【题型】解答题　【知识点】解析几何　【难度】hard
江南某公园内正在建造一座跨水拱桥。如平面图所示，现已经在地平面以上造好了一个外沿直径为 20 米的半圆形拱桥洞，地平面与拱桥洞外沿交于点 \(A\) 与点 \(B\)。现在准备以地平面上的点 \(C\) 与点 \(D\) 为起点建造上、下桥坡道，要求：\textcircled{1} \(|BD| = |AC|\)；\textcircled{2}在拱桥洞左侧建造平面图为直线的坡道，坡度为 \(1:2\sqrt{2}\)（坡度为坡面的垂直高度和水平方向的距离的比）；\textcircled{3}在拱桥洞右侧建造平面图为圆弧的坡道；\textcircled{4}在过桥的路面上骑车不颠簸。

(1) 请你设计一条过桥道路，画出大致的平面图，并用数学符号语言刻画与表达出来；

(2) 并按你的方案计算过桥道路的总长度；（精确到 0.1 米）

(3) 若整个过桥坡道的路面宽为 10 米，且铺设坡道全部使用混凝土。请设计出所铺设路面的相关几何体，提出一个实际问题，写出解决该问题的方案，并说明理由（如果需要，可通过假设的运算结果列式说明，不必计算）。
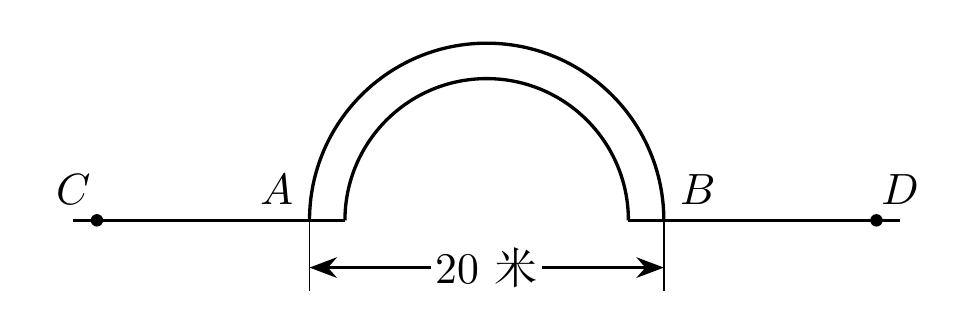
【解答】
\textbf{【答案】}
(1) 答案见解析

(2) 答案见解析

(3) 答案见解析

\vspace{1em}

\textbf{【解析】}
(1) 解法 1、如图所示，以线段 \(AB\) 的中点 \(O\) 为坐标原点建立平面直角坐标系，

则，圆 \(O\) 的方程为 \(x^2 + y^2 = 100\)，

由 \(\tan C = \dfrac{1}{2\sqrt{2}}\)，\(OE = 10\) 得 \(CE = 20\sqrt{2}\)，\(CO = 30\)，

过点 \(C\) 作圆 \(O\) 的切线 \(DE\)，切点为 \(E\)，直线 \(CE\) 的斜率为 \(\dfrac{1}{2\sqrt{2}}\)，其方程为 \(y = \dfrac{1}{2\sqrt{2}}(x + 30)\)，

所以直线 \(OE\) 的斜率为 \(-2\sqrt{2}\)，其方程为 \(y = -2\sqrt{2}x\)，将其代入 \(x^2 + y^2 = 100\)，

得点 \(E\) 的坐标为 \(\left(-\dfrac{10}{3},\dfrac{20\sqrt{2}}{3}\right)\)，

经过点 \(D\) 作圆 \(M\) 与圆 \(O\) 切于点 \(F\)（圆 \(O\) 与 \(y\) 轴的交点），设圆 \(M\) 的半径为 \(r\)，

则 \(OD^2 + OM^2 = DM^2\)，即 \(30^2 + (r - 10)^2 = r^2\)，解得 \(r = 50\)，

所以，圆 \(M\) 的方程为 \(x^2 + (y + 40)^2 = 50^2\)，

故用函数表示过桥道路为
\[
y =
\begin{cases}
\dfrac{1}{2\sqrt{2}}(x + 30), & -30 \leq x < -\dfrac{10}{3} \\
\sqrt{100 - x^2}, & -\dfrac{10}{3} \leq x < 0 \\
\sqrt{2500 - x^2} - 40, & 0 \leq x \leq 30
\end{cases}
\]

解法 2、如图所示，以线段 \(AB\) 的中点 \(O\) 为坐标原点建立平面直角坐标系，

作圆 \(N\) 与 \(x\) 轴相切于点 \(D\)，并和圆 \(O\) 切于点 \(G\)，

设圆 \(M\) 的半径为 \(r\)，则 \(OD^2 + DN^2 = ON^2\)，即 \(30^2 + r^2 = (r + 10)^2\)，解得 \(r = 40\)，

所以圆 \(N\) 的方程为 \((x - 30)^2 + (y - 40)^2 = 40^2\)，

将直线 \(OG\) 的方程代入 \(x^2 + y^2 = 100\)，得，点 \(G\) 的坐标为 \((6,8)\)，

所以用函数表示过桥道路为
\[
y =
\begin{cases}
\dfrac{1}{2\sqrt{2}}(x + 30), & -30 \leq x < -\dfrac{10}{3} \\
\sqrt{100 - x^2}, & -\dfrac{10}{3} \leq x < 0 \\
\sqrt{2500 - x^2} - 40, & 0 \leq x \leq 30
\end{cases}
\]

\vspace{1em}

(2) 解法 1：由点 \(E\) 的坐标为 \(\left(-\dfrac{10}{3},\dfrac{20\sqrt{2}}{3}\right)\)，得 \(\angle EOF = \dfrac{\pi}{2} - \arctan 2\sqrt{2}\)，

所以圆弧 \(EF\) 的长为 \(10\left(\dfrac{\pi}{2} - \arctan 2\sqrt{2}\right) \approx 3.398\)，

由点 \(D\) 的坐标为 \((30,0)\)，点 \(M\) 的坐标为 \((0,-40)\)，得 \(\angle DMF = \arctan \dfrac{3}{4}\)，

所以圆弧 \(FD\) 的长为 \(50\arctan \dfrac{3}{4} \approx 32.175\)，

所以过桥道路的总长度为 \(20\sqrt{2} + 10\left(\dfrac{\pi}{2} - \arctan 2\sqrt{2}\right) + 50\arctan \dfrac{3}{4} \approx 63.9\ \text{m}\)，

解法 2：因为 \(\overrightarrow{OE} = \left(-\dfrac{10}{3},\dfrac{20\sqrt{2}}{3}\right)\)，\(\overrightarrow{OG} = (6,8)\)，

则 \(\cos \langle \overrightarrow{OE},\overrightarrow{OG} \rangle = \dfrac{\overrightarrow{OE} \cdot \overrightarrow{OG}}{|\overrightarrow{OE}||\overrightarrow{OG}|} = \dfrac{-3 + 8\sqrt{2}}{15}\)，即 \(\langle \overrightarrow{OE},\overrightarrow{OG} \rangle = \arccos \dfrac{-3 + 8\sqrt{2}}{15}\)，

所以圆弧 \(EG\) 的长为 \(10\arccos \dfrac{-3 + 8\sqrt{2}}{15} \approx 9.833\)，

又由点 \(G\) 的坐标为 \((6,8)\)，得 \(\angle OND = \dfrac{\pi}{2} - \arctan \dfrac{4}{3}\)，

所以圆弧 \(GD\) 的长为 \(40\left(\dfrac{\pi}{2} - \arctan \dfrac{4}{3}\right) \approx 25.740\)，

所以过桥道路的总长度为 \(20\sqrt{2} + 10\arccos \dfrac{-3 + 8\sqrt{2}}{15} + 40\left(\dfrac{\pi}{2} - \arctan \dfrac{4}{3}\right) \approx 63.9\ \text{m}\)。

\vspace{1em}

(3) 解：设计让桥的侧面所在平面垂直于地平面，则桥拱左侧铺设的是以曲边形 \(ACE\) 为底面，高为 10 米的柱体；桥拱右侧铺设的是以曲边形 \(BDF\)（\(BDG\)）为底面，高为 10 米的柱体，

提问：铺设坡道共需要混凝土多少立方米？

方案 1：\(S_{\text{曲边形}ACE} = S_{\triangle COE} - S_{\text{扇形}AOE} = S_{\text{曲边形}BDF} = S_{\text{扇形}DMF} - S_{\triangle DOM} - S_{\text{扇形}BOF}\)，

所以，铺设过桥路需要混凝土 \(10\left(S_{\triangle COD} - S_{\text{扇形}AOC} + S_{\text{扇形}DMF} - S_{\triangle DOM} - S_{\text{扇形}BOF}\right)\ \text{m}^3\)。

方案 2：\(S_{\text{曲边形}ACE} = S_{\triangle COE} - S_{\text{扇形}AOE} = S_{\text{曲边形}BDG} = S_{\triangle ODN} - S_{\text{扇形}DNG} - S_{\text{扇形}BOG}\)，

所以，铺设过桥路需要混凝土 \(10\left(S_{\triangle COD} - S_{\text{扇形}AOC} + S_{\triangle ODN} - S_{\text{扇形}DNG} - S_{\text{扇形}BOF}\right)\ \text{m}^3\)。
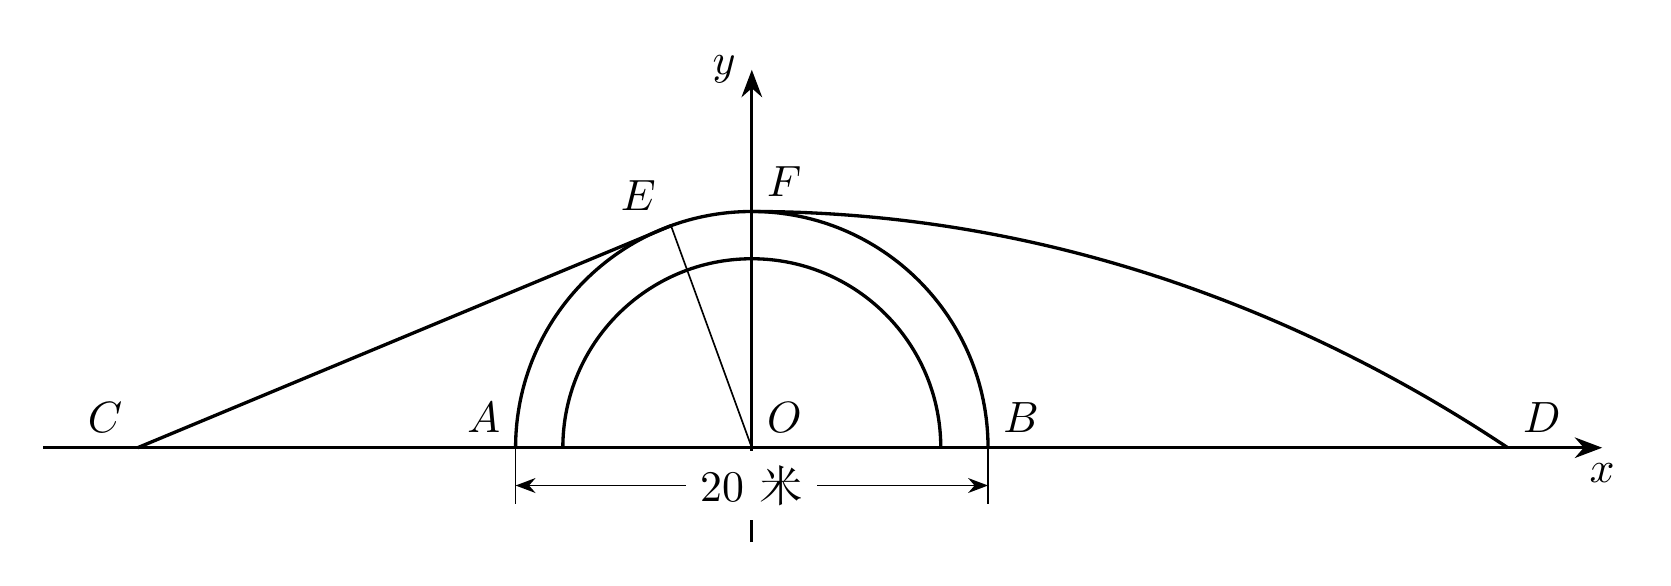
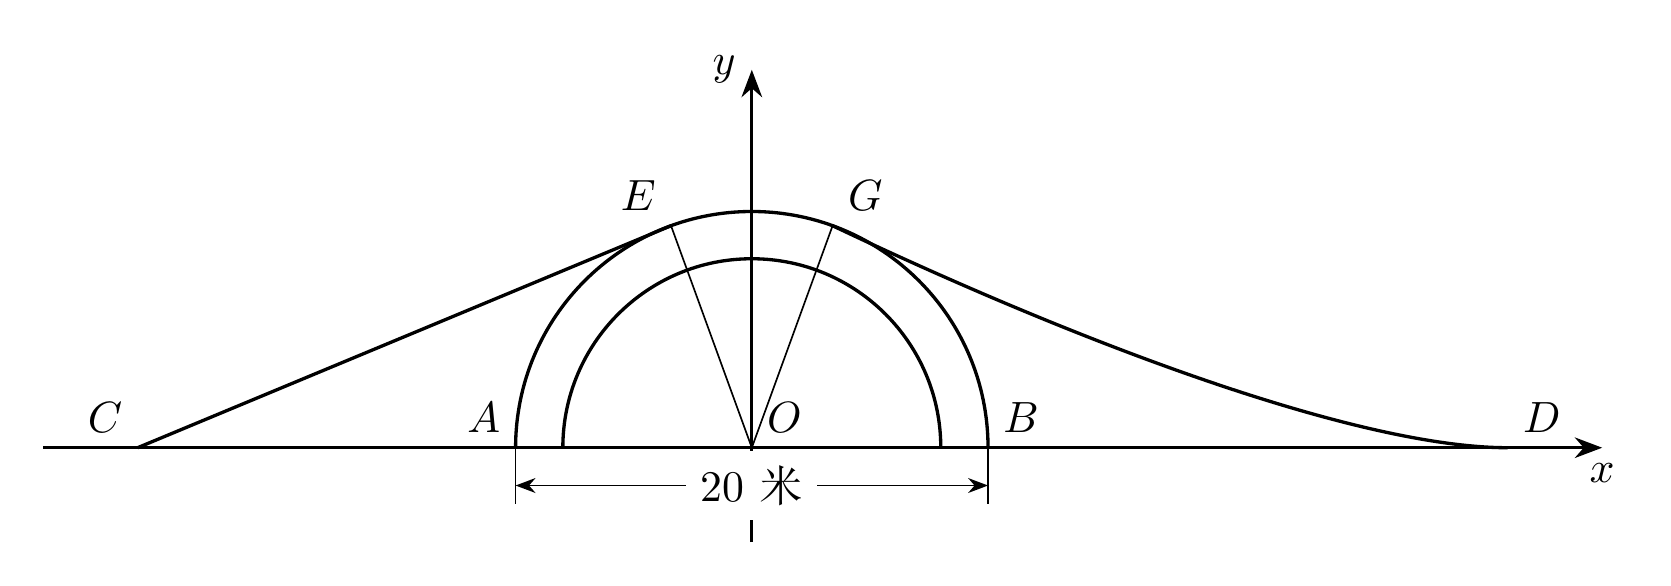